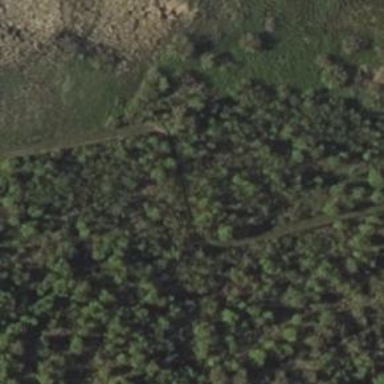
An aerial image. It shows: Track road with grade4 tracktype.